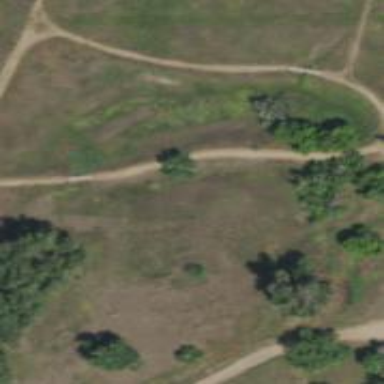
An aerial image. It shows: Path along embankment.